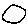
Label: moon